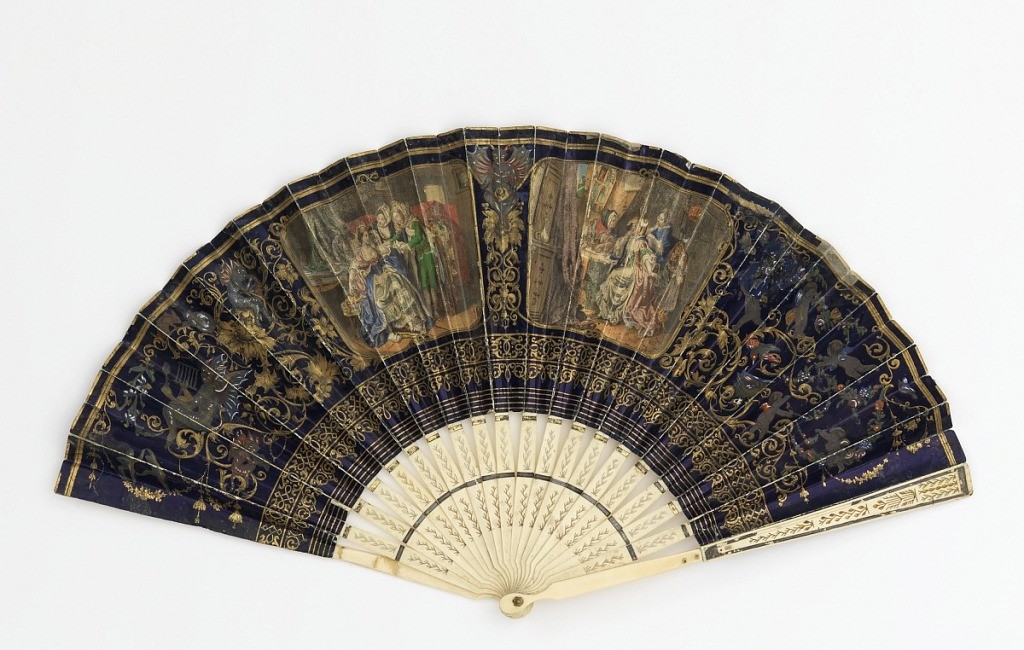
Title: Pleated fan
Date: ca. 1860
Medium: Paper leaf with gilded chromolithograph, pierced ivory sticks
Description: Pleated fan.  Paper leaf with chromolithograph. Obverse: a lady with her pet birds, a lady visiting a fortune teller, gold arabesques on a blue field, putti, devils. Reverse: three chinoiseries in gilt and black.  Pierced ivory sticks.